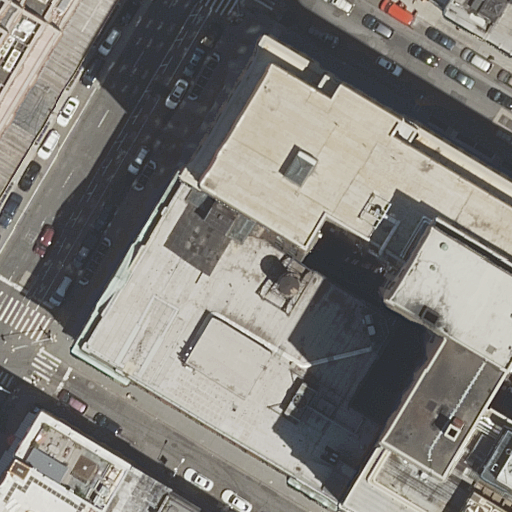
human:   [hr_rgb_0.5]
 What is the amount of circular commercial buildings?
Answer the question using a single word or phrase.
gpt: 0

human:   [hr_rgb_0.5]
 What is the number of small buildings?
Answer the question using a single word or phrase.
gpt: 5

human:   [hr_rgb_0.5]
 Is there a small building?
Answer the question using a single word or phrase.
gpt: yes

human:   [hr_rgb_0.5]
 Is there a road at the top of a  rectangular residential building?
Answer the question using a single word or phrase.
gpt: yes

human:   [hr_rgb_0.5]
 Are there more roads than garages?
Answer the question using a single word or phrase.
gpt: yes

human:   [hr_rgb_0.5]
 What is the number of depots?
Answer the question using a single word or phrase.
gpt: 0

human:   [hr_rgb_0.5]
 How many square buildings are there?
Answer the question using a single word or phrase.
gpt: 0

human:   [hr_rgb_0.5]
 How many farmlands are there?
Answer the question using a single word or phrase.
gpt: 0

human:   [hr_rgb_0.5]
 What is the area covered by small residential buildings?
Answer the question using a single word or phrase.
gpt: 171m2

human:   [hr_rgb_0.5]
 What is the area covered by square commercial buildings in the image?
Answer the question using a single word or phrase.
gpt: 0m2

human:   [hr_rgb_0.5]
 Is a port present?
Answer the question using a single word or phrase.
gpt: no

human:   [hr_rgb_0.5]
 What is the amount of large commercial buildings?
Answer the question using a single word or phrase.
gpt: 0

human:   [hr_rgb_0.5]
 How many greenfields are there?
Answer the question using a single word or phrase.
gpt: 0

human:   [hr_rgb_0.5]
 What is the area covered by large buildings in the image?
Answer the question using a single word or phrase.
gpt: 10639m2

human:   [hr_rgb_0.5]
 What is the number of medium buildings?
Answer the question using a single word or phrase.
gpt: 1

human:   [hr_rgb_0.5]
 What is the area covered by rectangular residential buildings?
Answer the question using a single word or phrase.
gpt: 2870m2

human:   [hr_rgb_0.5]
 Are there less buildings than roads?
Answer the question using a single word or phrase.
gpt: no

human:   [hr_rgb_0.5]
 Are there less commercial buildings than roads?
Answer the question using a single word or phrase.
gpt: yes

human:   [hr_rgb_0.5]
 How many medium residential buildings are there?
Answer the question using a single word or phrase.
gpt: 1

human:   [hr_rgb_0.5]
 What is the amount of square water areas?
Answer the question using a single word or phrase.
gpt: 0

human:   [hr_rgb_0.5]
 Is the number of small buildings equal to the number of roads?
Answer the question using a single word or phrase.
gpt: no

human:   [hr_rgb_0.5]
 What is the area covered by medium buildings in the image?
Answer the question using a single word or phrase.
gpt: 352m2

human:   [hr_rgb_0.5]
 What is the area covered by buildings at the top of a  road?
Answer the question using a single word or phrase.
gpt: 4789m2

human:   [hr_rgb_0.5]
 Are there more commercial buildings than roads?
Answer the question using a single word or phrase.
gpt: no

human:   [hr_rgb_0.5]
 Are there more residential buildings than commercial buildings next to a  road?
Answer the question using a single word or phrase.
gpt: yes

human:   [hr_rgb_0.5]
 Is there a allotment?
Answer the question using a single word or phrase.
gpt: no

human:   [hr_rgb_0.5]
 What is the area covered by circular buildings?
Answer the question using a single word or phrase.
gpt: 0m2

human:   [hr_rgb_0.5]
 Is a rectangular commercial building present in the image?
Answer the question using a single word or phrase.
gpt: no

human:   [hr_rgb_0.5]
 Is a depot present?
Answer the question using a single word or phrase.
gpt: no

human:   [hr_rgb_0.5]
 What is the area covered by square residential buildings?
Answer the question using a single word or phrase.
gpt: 0m2

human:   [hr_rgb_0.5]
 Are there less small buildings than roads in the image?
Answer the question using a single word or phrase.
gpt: no

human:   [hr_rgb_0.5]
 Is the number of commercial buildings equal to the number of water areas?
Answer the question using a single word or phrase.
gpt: yes

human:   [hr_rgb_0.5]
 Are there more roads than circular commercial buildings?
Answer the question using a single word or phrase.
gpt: yes

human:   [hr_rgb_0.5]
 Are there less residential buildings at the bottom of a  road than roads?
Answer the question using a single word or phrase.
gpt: no

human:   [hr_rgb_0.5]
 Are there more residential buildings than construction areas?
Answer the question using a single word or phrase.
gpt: yes

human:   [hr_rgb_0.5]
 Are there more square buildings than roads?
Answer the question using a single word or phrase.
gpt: no